Question: '''
class MenuListItem extends HTMLElement{
constructor(){
super();
//create a shadow root
let shadow = this.attachShadow({mode:'open'});
//create tags we need in the component
let wrapper = document.createElement('div');
let pic = document.createElement('img');
let itemTitle = document.createElement('h6');
let itemDesc = document.createElement('span');
let bCell = document.createElement('div');
let price = document.createElement('div');
let btnWrapper = document.createElement('div');
let btnSlef = document.createElement('button');
let btnTxt = document.createElement('span');
//set style
this.setAttribute('class', 'col-lg-4 col-6');
wrapper.setAttribute('class', 'menu-item menu-grid-item');
pic.setAttribute('class','mb-4');
itemTitle.setAttribute('class','mb-0');
itemDesc.setAttribute('class', 'text-muted text-sm');
bCell.setAttribute('class', 'row align-items-center mt-4');
price.setAttribute('class', 'col-sm-6');
btnWrapper.setAttribute('class', 'col-sm-6 text-sm-right mt-2 mt-sm-0');
btnSlef.setAttribute('class', 'btn btn-outline-secondary btn-sm');
//get attrubite
//console.log(this.getAttribute('test'));
let item_name = this.getAttribute('item-name');
let item_desc = this.getAttribute('item-desc');
let item_price = this.getAttribute('item-price');
let item_img = this.getAttribute('item-img');
function addCartOnClick(){
let curItem = {item_name: item_name, item_desc:item_desc, item_price:item_price, item_img:item_img, note: ''};
window.localStorage.setItem("currentItem", JSON.stringify(curItem));
}
//put value in to the tags
itemTitle.innerHTML = item_name;
itemDesc.innerHTML = item_desc;
price.innerHTML = '$ ' + item_price;
pic.setAttribute('src', item_img);
btnTxt.innerHTML = "Add To Cart";
btnSlef.addEventListener("click", addCartOnClick);
//format realte elements
shadow.appendChild(wrapper);
wrapper.appendChild(pic);
wrapper.appendChild(itemTitle);
wrapper.appendChild(itemDesc);
wrapper.appendChild(bCell);
bCell.appendChild(price);
bCell.appendChild(btnWrapper);
btnWrapper.appendChild(btnSlef);
btnWrapper.appendChild(btnTxt);
}//constructor end
}//class end
//regsiter the custom tags
customElements.define('menu-list-item', MenuListItem);
'''
the code above is where i would like to define a custom html tag. every thing works perfectly, expect the style for those class name i set them to is not working(all those class alrady have css code for them from bootstrap). when i write them as html code it is work just fine.

And here is how I use them in 'Body' HTML
'''
<menu-list-item
item-name="Test Food"
item-desc="Beef, cheese, potato, onion, fries"
item-price="9.00"
item-img="assets/img/products/product-burger.jpg"
style="display: block;"
></menu-list-item>
<div class="col-lg-4 col-6">
<!-- Menu Item -->
<div class="menu-item menu-grid-item">
<img class="mb-4" src="assets/img/products/product-pizza.jpg" >
<h6 class="mb-0">Broccoli</h6>
<span class="text-muted text-sm">Beef, cheese, potato, onion, fries</span>
<div class="row align-items-center mt-4">
<div class="col-sm-6">Price: $9.00</div>
<div class="col-sm-6 text-sm-right mt-2 mt-sm-0"><button class="btn btn-outline-secondary btn-sm" data-target="#productModal" data-toggle="modal"><span>Add to cart</span></button></div>
</div>
</div>
'''
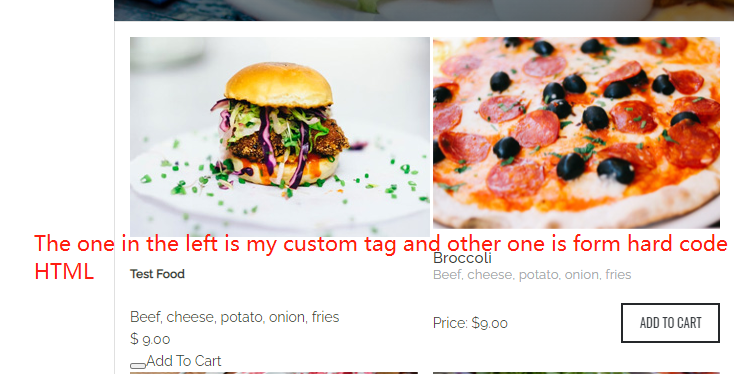
Answer: ##### Here's some basic about 'Shadow Dom'!
In a nutshell, Inside of shadow dom, element can't see any code outside of the container. the best soultion i found so far was code below:
Simplely create a link tag to the style sheet just like what we did in nomal html. whatever the style files you are using, you import them one more time.
'''
const linkElem = document.createElement('link');
linkElem.setAttribute('rel', 'stylesheet');
linkElem.setAttribute('href', 'style.css');
shadow.appendChild(linkElem);
'''